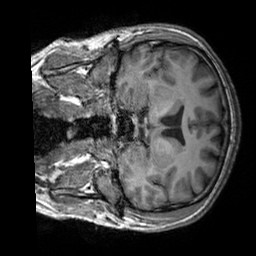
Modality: T1w
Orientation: coronal
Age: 32
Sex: male
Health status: healthy
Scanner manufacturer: siemens
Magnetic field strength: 3 T
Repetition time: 2.3 s
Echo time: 0.00303 s